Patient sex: F
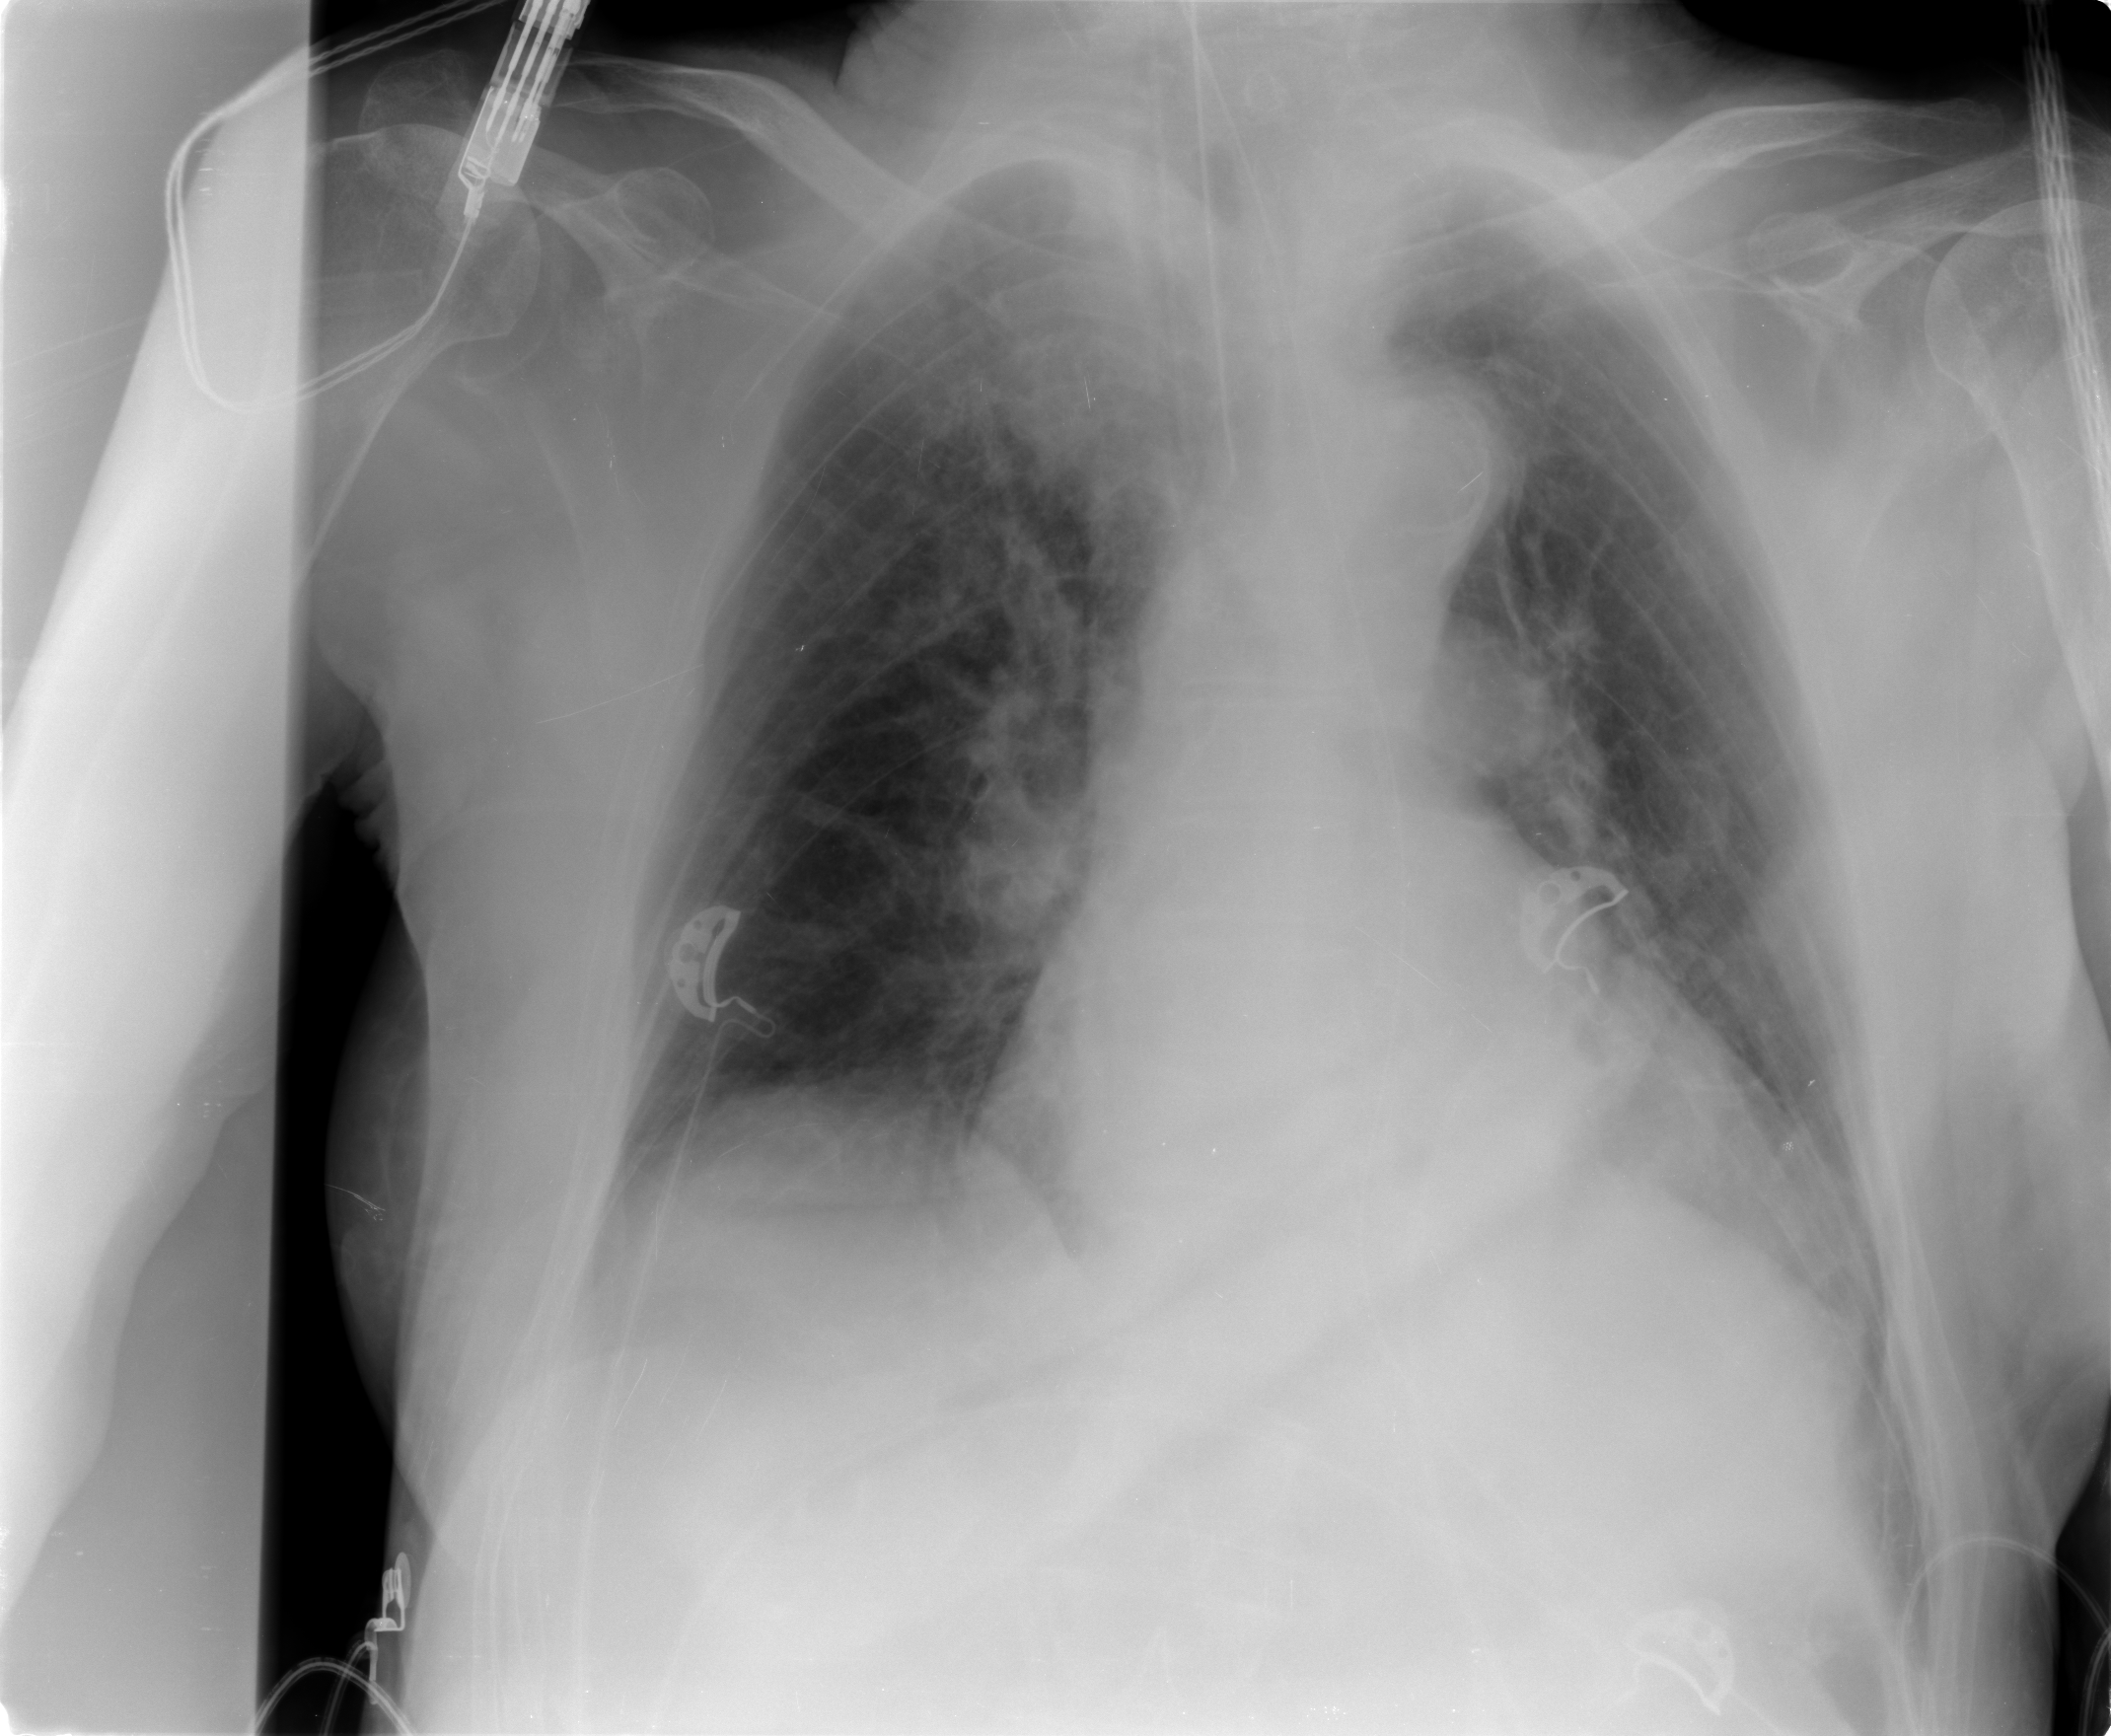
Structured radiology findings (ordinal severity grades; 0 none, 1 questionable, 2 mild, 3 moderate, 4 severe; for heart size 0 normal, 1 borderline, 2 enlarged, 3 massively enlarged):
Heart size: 2
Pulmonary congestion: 2
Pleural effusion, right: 1
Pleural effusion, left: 1
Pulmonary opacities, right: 2
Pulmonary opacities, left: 0
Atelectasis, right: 1
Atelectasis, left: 0